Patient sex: M
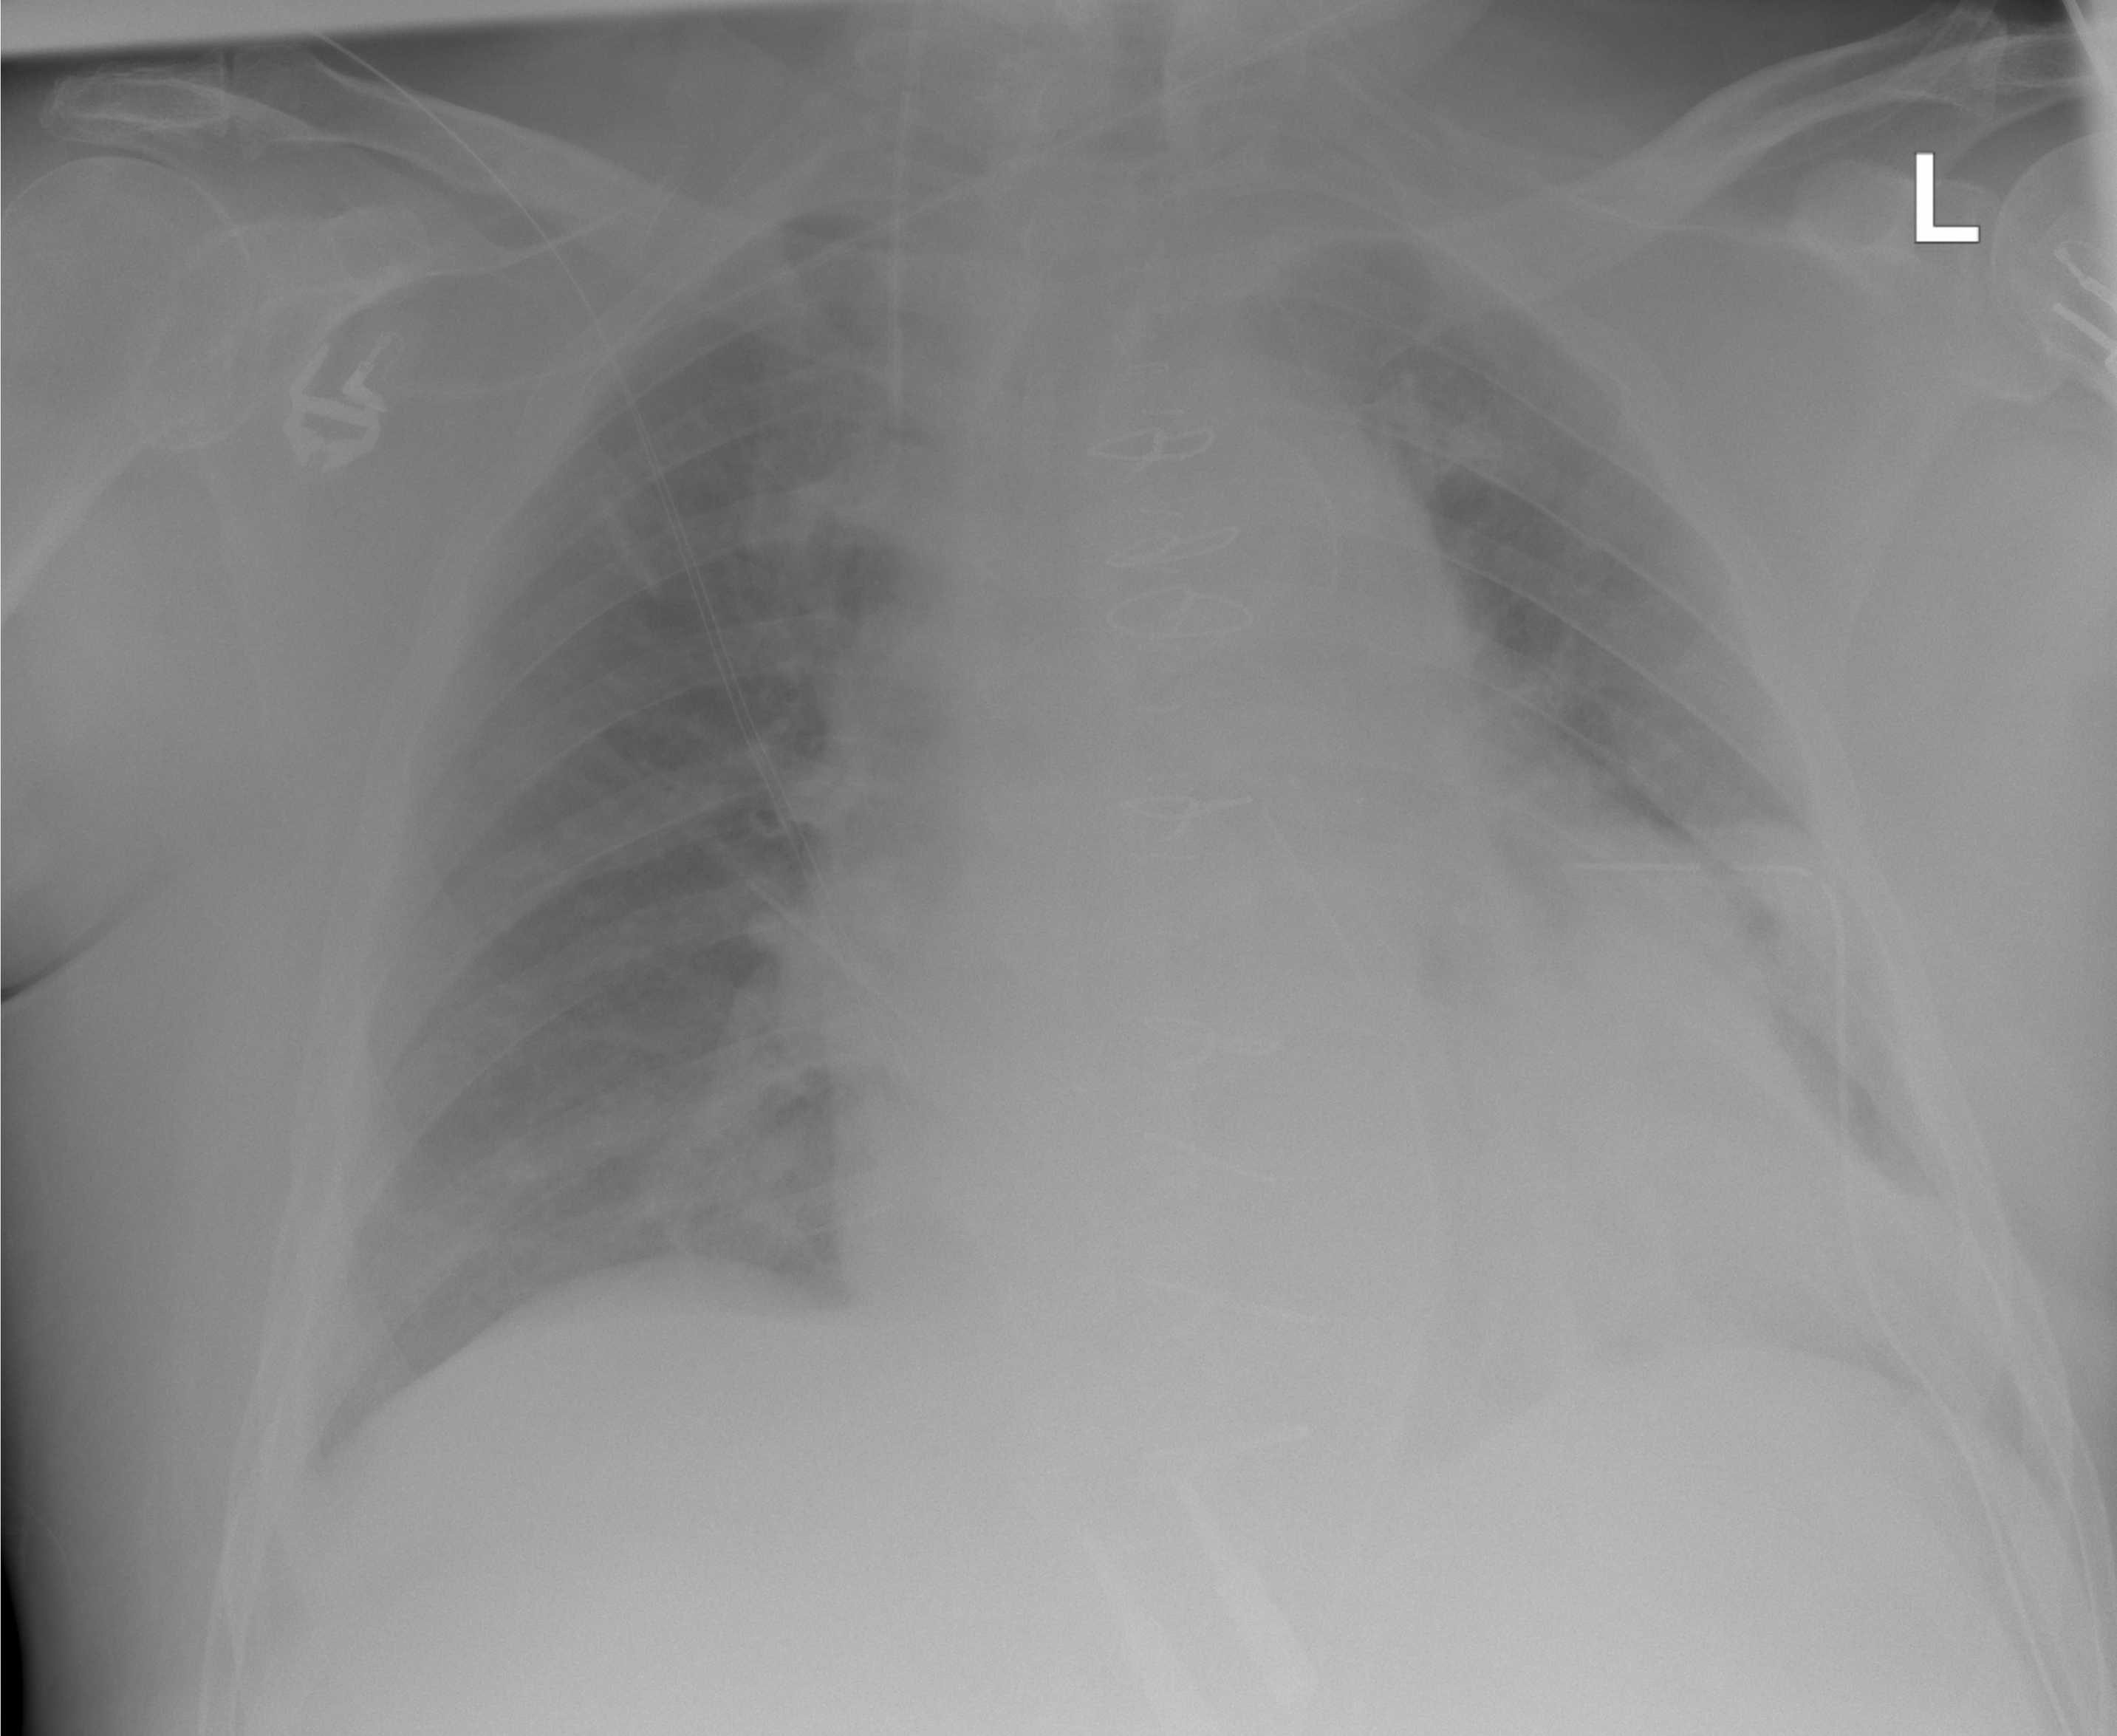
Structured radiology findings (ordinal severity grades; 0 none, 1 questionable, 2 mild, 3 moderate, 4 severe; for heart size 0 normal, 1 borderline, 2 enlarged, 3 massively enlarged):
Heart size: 2
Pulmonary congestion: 2
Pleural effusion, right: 0
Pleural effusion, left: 1
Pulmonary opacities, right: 2
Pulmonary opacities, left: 0
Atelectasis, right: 1
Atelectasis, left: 2